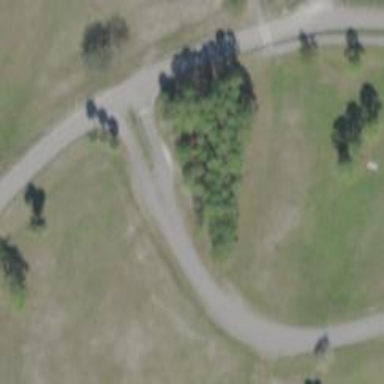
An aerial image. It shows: Disc golf basket.